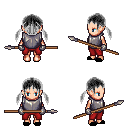
a pixel art fantasy rpg character, female body template, human, light skin, steel chest armor, red pants, gray twin-tailed hairstyle, metal gloves, black slippers, spear, four views (front, back, left, right), 2x2 character sprite sheet, small pixel art, hard edges, no anti-aliasing